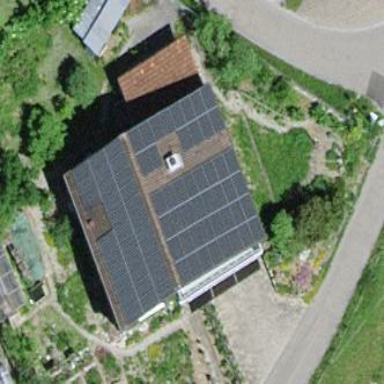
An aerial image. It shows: Solar power generator using photovoltaic panels.